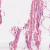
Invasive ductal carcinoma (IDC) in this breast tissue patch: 0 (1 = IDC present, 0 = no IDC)